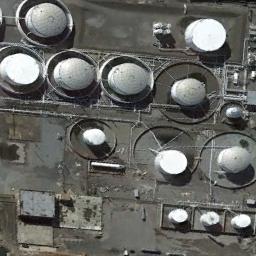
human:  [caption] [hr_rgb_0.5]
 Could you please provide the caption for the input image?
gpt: There is a building next to the storage tanks .

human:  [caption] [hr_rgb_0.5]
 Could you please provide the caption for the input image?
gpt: There are many different sized storage tanks in the factory .

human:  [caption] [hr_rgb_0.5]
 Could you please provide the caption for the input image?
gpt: There are big and small white storage tanks on the bare land .

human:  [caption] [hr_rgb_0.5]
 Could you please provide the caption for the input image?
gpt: There are three white storage tanks and three silver storage tanks .

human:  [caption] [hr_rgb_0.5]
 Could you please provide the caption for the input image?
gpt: There are some storage tanks of different sizes .